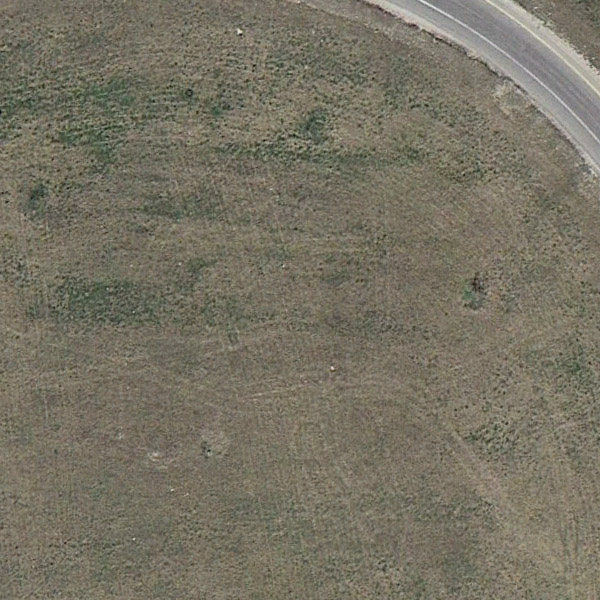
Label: Meadow